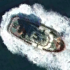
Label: Towing_vessel